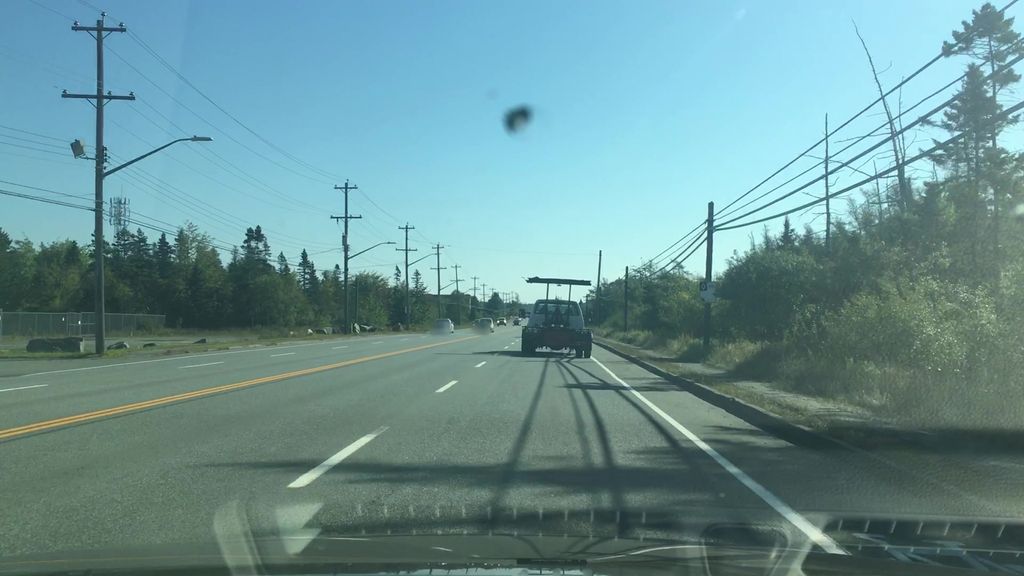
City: halifax